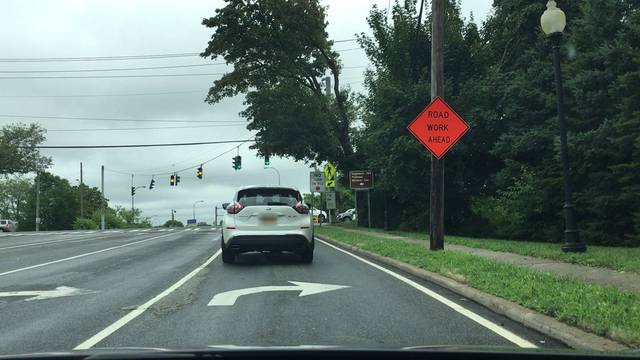
Region: United States
Coordinates: 40.784, -73.534